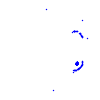
Particle: kaon